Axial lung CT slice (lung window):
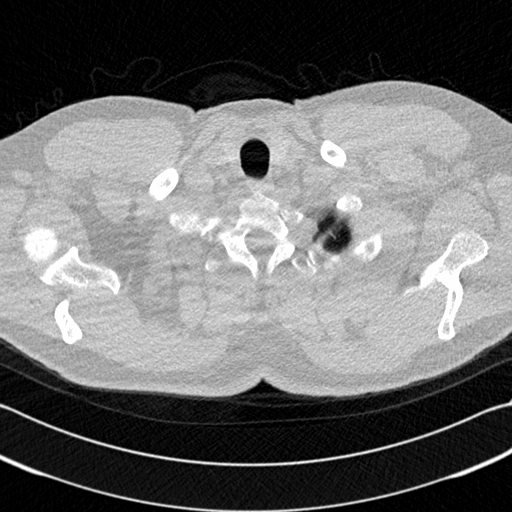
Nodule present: no